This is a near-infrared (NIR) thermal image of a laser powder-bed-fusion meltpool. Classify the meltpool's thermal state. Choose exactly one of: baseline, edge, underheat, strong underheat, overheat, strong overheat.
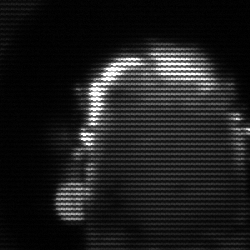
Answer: baseline